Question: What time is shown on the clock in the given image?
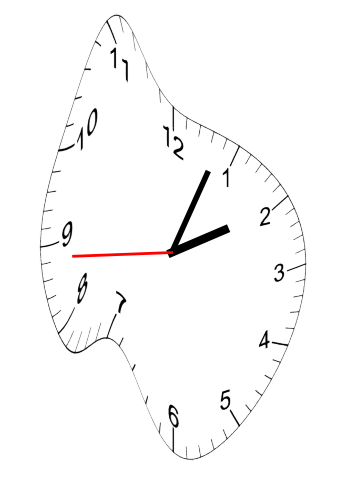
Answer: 02:03:44